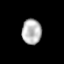
Tissue: prostate
Cell type: Myeloid cells
Senescence score: 0.3259
Nuclear area (px): 484
Mean DAPI intensity: 183.099